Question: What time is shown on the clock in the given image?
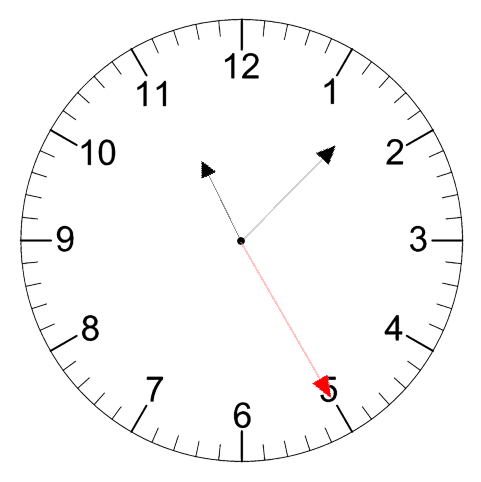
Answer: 11:07:25